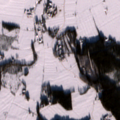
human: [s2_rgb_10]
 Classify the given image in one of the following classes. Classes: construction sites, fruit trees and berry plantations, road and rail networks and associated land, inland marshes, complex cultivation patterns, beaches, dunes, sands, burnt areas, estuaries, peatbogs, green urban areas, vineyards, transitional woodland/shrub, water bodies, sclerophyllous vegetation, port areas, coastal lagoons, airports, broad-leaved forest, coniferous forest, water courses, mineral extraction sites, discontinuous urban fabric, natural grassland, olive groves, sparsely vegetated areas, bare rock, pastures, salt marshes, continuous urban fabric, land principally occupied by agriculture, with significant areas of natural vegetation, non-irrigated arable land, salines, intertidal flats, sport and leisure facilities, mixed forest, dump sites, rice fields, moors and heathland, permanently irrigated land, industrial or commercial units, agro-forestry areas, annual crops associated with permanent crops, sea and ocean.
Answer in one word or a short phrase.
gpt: non-irrigated arable land, land principally occupied by agriculture, with significant areas of natural vegetation, coniferous forest